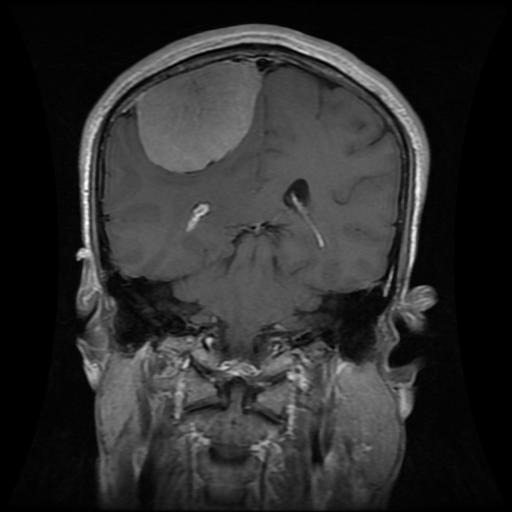
Label: meningioma